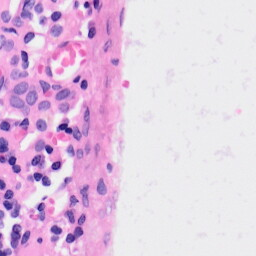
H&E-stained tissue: Kidney